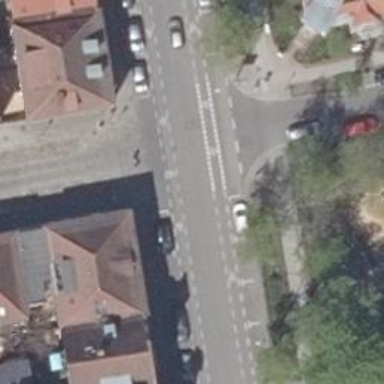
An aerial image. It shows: Living street.